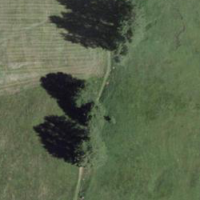
EUNIS habitat code: 26
Species observed at this site:
Silene dioica